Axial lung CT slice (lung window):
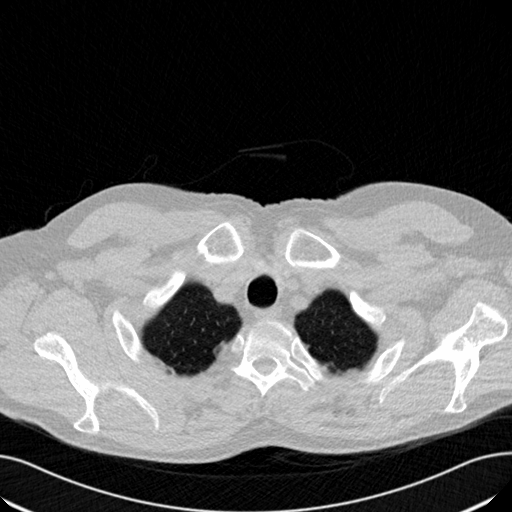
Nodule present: no